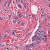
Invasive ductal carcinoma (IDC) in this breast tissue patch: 1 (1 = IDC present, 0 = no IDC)